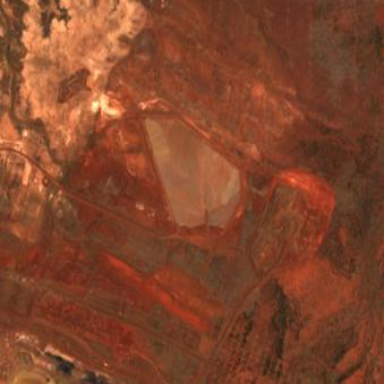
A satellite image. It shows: Man-made tailings pond.